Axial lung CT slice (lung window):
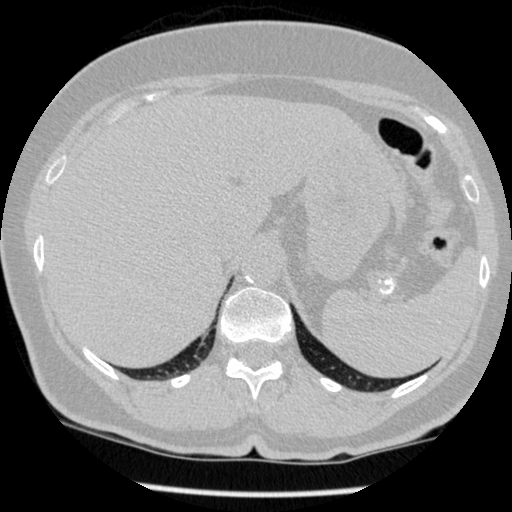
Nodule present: no